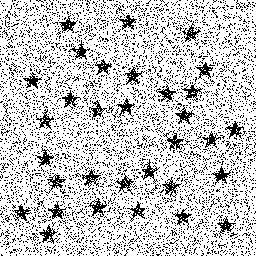
Squares: 0
Triangles: 0
Stars: 32
Total shapes: 32